九年级 · 组合几何学
如图, 在直角 $\triangle A B C$ 中, $\angle A C B=90^{\circ}, A C=B C=4$, 点 $D$ 从点 $B$ 出发, 沿 $B \rightarrow C \rightarrow A$的路径运动, 过点 $D$ 作 $D E \perp A B$ 于点 $E$, 连接 $C E$, 设点 $D$ 运动的路程为 $x, \triangle C D E$ 的面积为 $y$, 则能反映 $y$ 和 $x$ 之间关系的图象是 ( )

    （第 10 题）

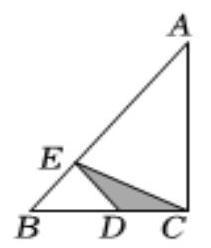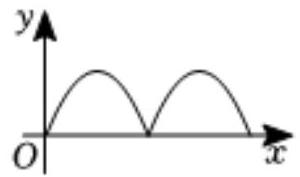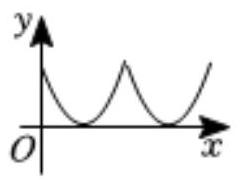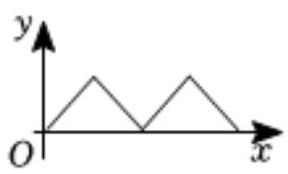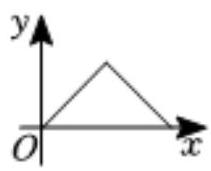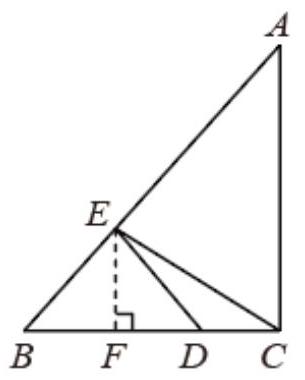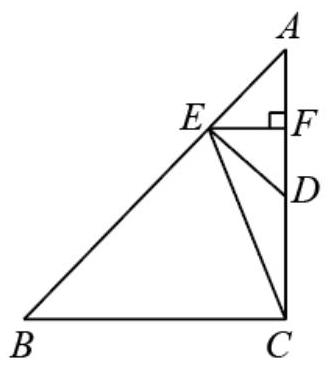
A.

B.

C.

D.


答案: A
解析: 分 $0 \leq x \leq 4$ 和 $4<x \leq 8$ 两种情况求出函数解析式, 通过解析式进行判断即可.

【详解】解：(1) 当点 $D$ 在 $B C$ 边上运动时, 即 $0 \leq x \leq 4$ 时,

过 $E$ 作 $E F \perp B C$ 于 $F$ ，如图所示:

$\because \angle A C B=90^{\circ}, \quad A C=B C=4, \quad D E \perp A B, \quad E F \perp B C$,

$\therefore E F$ 为等腰直角三角形 $B E D$ 斜边上的高,

$\therefore E F=\frac{1}{2} B D$,

$\because B D=x$,

$\therefore E F=\frac{1}{2} x, C D=4-x$,

$\therefore S_{\triangle D C E}=\frac{1}{2} D C \cdot E F=\frac{1}{2} \times \frac{1}{2} x \cdot(4-x)=-\frac{1}{4} x^{2}+x=-\frac{1}{4}(x-2)^{2}+1$,

$\therefore$ 当 $0 \leq x \leq 4$ 时， $y$ 和 $x$ 之间关系的图象是开口向下的抛物线，且当 $x=2$ 时， $y$ 有最大值 1 ;

(2) 当点 $D$ 在 $A C$ 边上运动时, 即 $4<x \leq 8$ 时,

过 $E$ 作 $E F \perp A C$ 于 $F$ ，如图所示:

同 (1) 可得, $E F=\frac{1}{2} A D$,

$\because B C+C D=x, \quad B C=4$,

$\therefore C D=(x-4), \quad A D=A C-C D=4-(x-4)=8-x$,
$\therefore E F=\frac{1}{2}(8-x)$,

$\therefore S_{\triangle C D E}=\frac{1}{2} C D \cdot E F=\frac{1}{2}(x-4) \times \frac{1}{2}(8-x)=-\frac{1}{4}\left(x^{2}-12 x+32\right)=-\frac{1}{4}(x-6)^{2}+1$,

$\therefore 4<x \leq 8$ 时, $y$ 和 $x$ 之间关系的图象是开口向下的抛物线，且当 $x=6$ 时， $y$ 有最大值 1 ;

故选: A.

【点睛】本题考查了动点问题的函数图象，二次函数的图象，解决本题的关键是分段求出函数解析式.